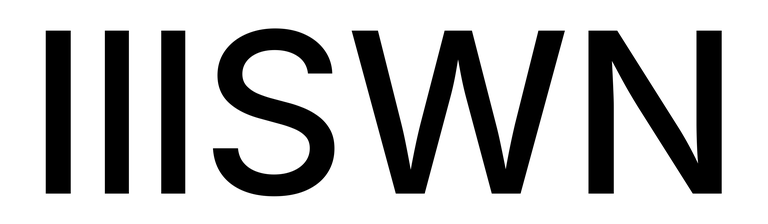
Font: Inter_Medium